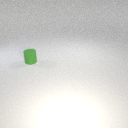
small green rubber cylinder